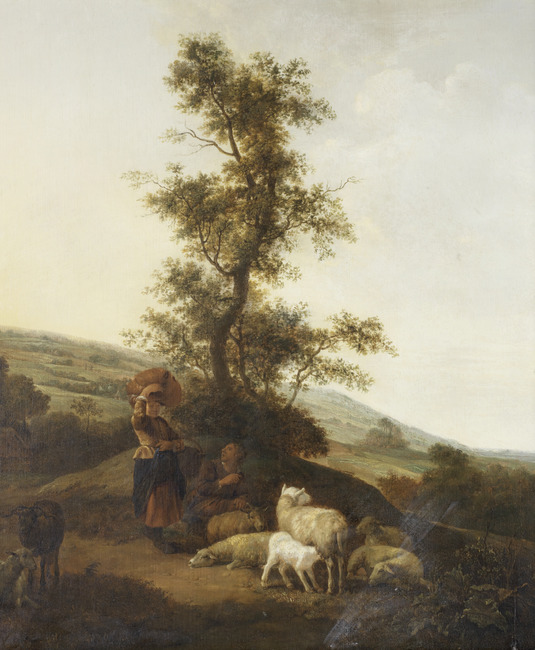
Title: Shepherdesses tending their flocks
Artist: Jan Baptist Wolfaerts
Earliest date: 1640
Latest date: 1687
Genre: painting
Iconography: cattle
Keywords: hilly landscape, livestock, sheep, herd, shepherdess, tree